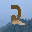
Label: 2